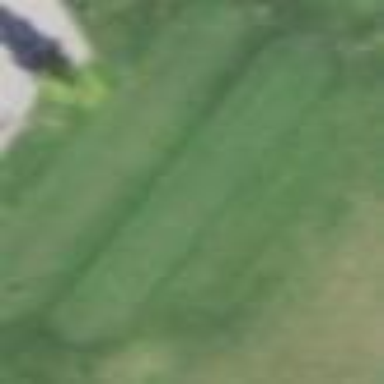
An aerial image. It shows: Well-manicured grass golf tee.